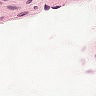
Metastatic tissue present: no